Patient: sex M, age 62
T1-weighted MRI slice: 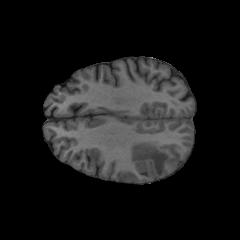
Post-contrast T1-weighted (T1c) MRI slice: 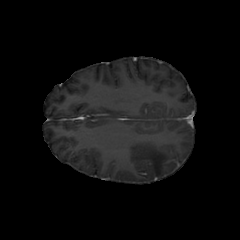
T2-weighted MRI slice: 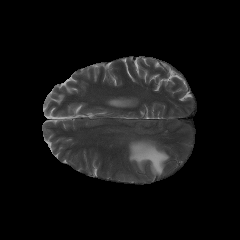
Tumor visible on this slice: yes
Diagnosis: Glioblastoma, IDH-wildtype
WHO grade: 4